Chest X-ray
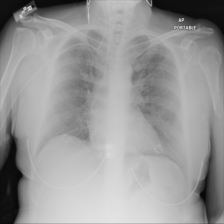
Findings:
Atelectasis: negative
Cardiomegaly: negative
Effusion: negative
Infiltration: negative
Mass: negative
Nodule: negative
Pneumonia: negative
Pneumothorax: negative
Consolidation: negative
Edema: negative
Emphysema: negative
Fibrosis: negative
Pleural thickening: negative
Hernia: negative